Question: I have a query (that I run on an Oracle DB) which looks something like:
'''
SELECT
Column1,Column2,Column3 FROM MyDatabase.MyTableName
WHERE
(DELETED = 0)
AND (DATESEEN > TO_DATE ('20/03/2013 12:00:00', 'DD/MM/YYYY HH24:MI:SS'))
AND (DATERECORDED >= TO_DATE('20/06/2013 06:00:00', 'DD/MM/YYYY HH24:MI:SS'))
AND (DATERECORDED < TO_DATE('20/06/2013 12:00:00', 'DD/MM/YYYY HH24:MI:SS'))
'''
The query is dynamically generated, the dynamic values are as follows:
The second line of the where clause (DATESEEN) is 90 days ago.
The third line of the where clause is the time the query last ran. (Usually 12 hours ago)
The last line of the where clause is the time now.
There is not an index on DATERECORDED, but there is on DATESEEN. I'm not able to put an index on DATERECORDED, for reasons beyond my control.
Is my "DATESEEN" line totally redundant? As the DATESEEN is always going to be a date much before the DATERECORDED, will it be disregarded? The execution plan reveals very little:

Thank you in advance!
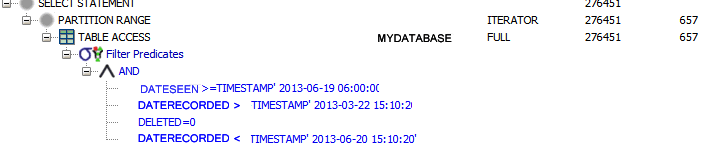
Answer: You don't have an index on 'DateRecorded'. In order to satisfy the 'where' clause, Oracle would need to do a full table scan, reading all the records.
An index can prevent a full table scan -- either an index on 'deleted' or an index on 'DateSeen' (because you have ruled out the index on 'DateRecorded').
If there are no indexes on these two fields, then the clause is redundant. If there are, it could significantly reduce the I/O of the query. Not as much as having an index on DateRecorded, but it could be a lot -- especially if you have 10 or 20 years worth of data.
However, Oracle is free to not use such an index. The decision is based on the statistics collected about the table.
Another consideration would be partitioning. If the table is partitioned by 'DateSeen', then having it in the 'where' clause allows the database to choose the right partition(s) to satisfy the query. This would not be possible using other columns.